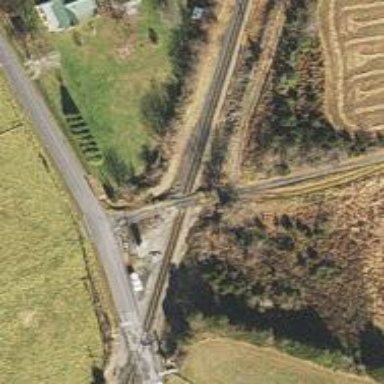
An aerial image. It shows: Railway level crossing.